Question: I will preface this by saying I am very new to the whole programming scene. Nonetheless, I am making some headway in my first OS X app, a simple "Paint" style application. However, after reading the document-based programming guide, I am left with a few questions.
My current setup is that I pass variables "through" my custom objects to reach it's destination.
e.g. I have my custom view, which creates a custom controller and passes a pointer to itself to it. The controller then creates a data model and passes a reference to the view to the data object. But then if an higher-up object needs that data, I need to have a system of methods and notifications to make it come back around. Also, it's becoming hard to make sure the data in the variables is in the right state as more objects point to it.
I've wanted to create a more horizontal setup, but I have a problem: how do I get the data collected by an NSView's NSResponder methods into a data object that's owned (is that the right term?) by a higher level controller? This diagram from the document SDK guide that I annotated illustrates my issue with the recommended setup:

I know I'm doing a lot of things wrong, but I'm having trouble figuring out how to do it the "right" way. Could somebody tell me how I'm supposed to encapsulate my input from a view in a data object properly?
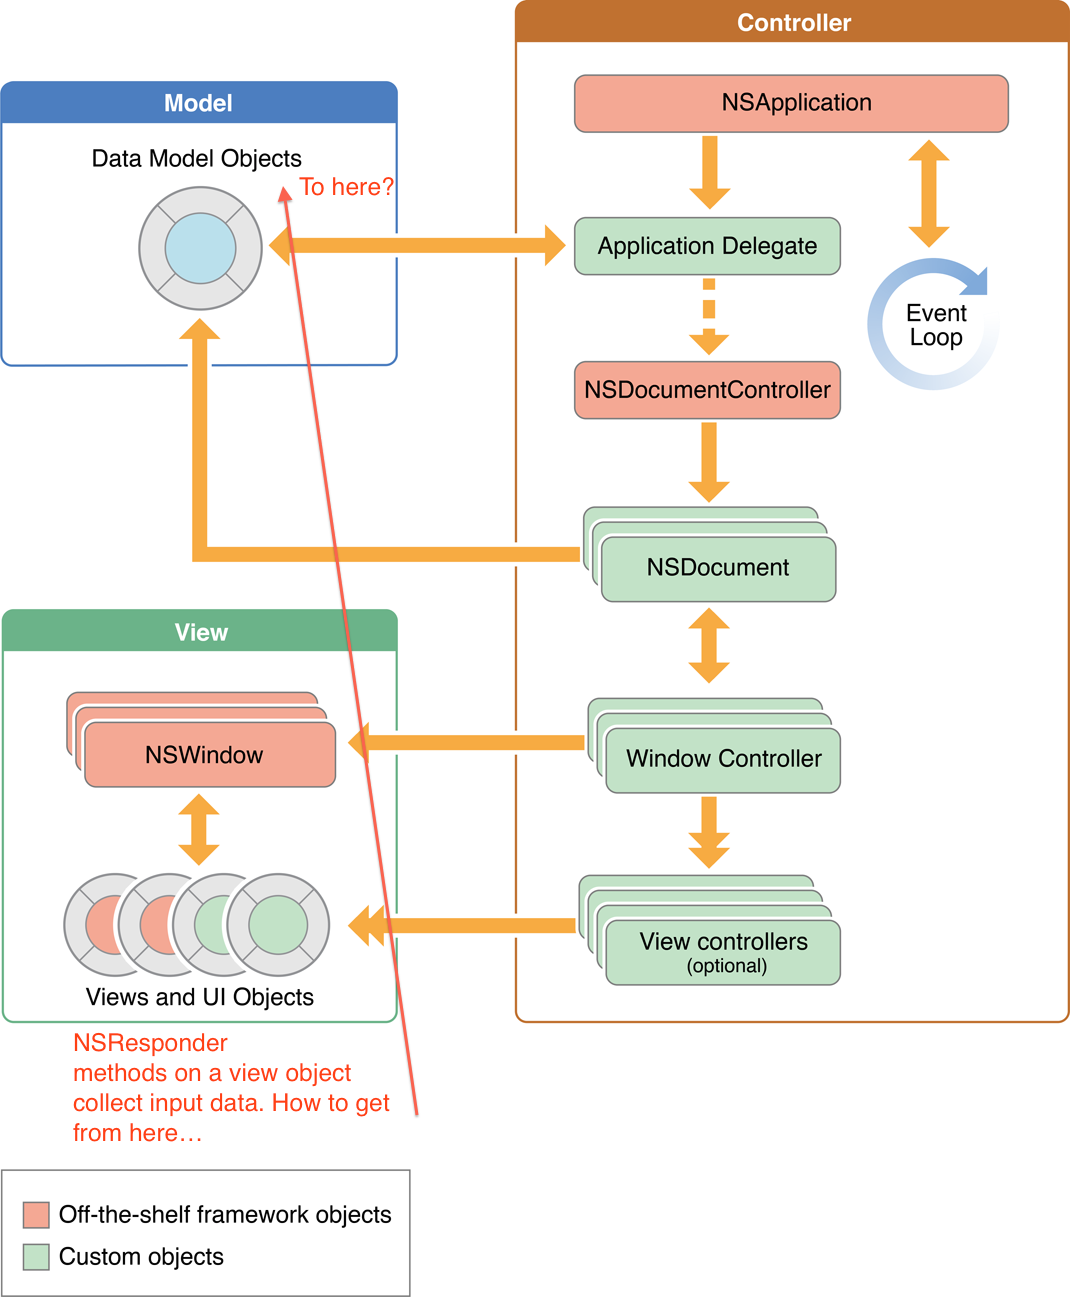
Answer: I am not sure I understand your question correctly, but I guess the answer is usually: You don't do that.
The controller is notified when the view gets input. This might be by or but in most cases through . The responder chain is not in focus at this point, it works in the background.
The controller is also responsible for making all the changes to the model, which it instantiates and handles.
In your example NSDocument will do some of these data model things for you, but NSDocument is not used in every application.
The other direction usually works through , where the controller fills in all data the user-interface is likely to need. In an NSDocument based application the subclass of NSDocument will usually take the part of the controller here.